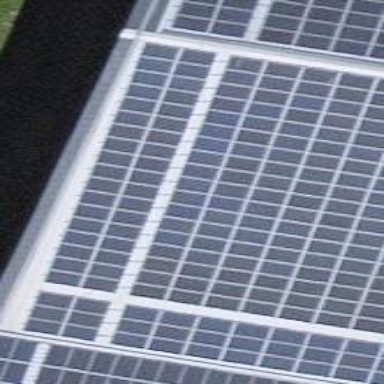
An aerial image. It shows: Solar photovoltaic panel generating electricity through small installation.